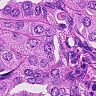
Metastatic tissue present: yes